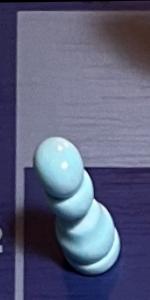
Label: Pawn_White